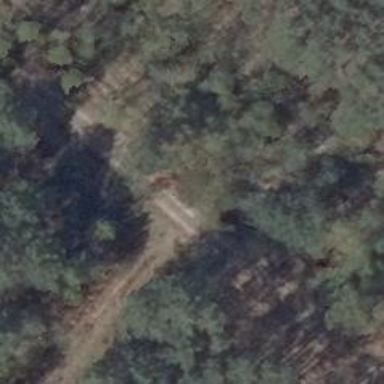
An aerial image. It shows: Dirt track road with grade3 tracktype.